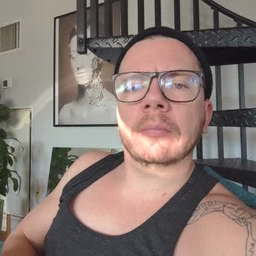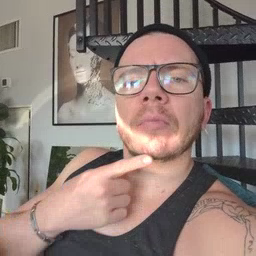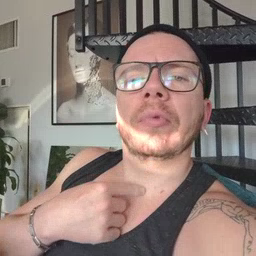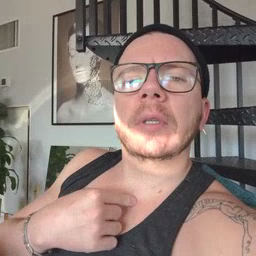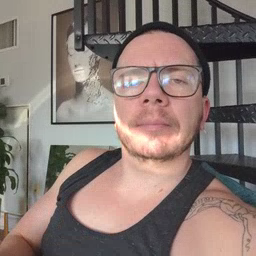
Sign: thirsty